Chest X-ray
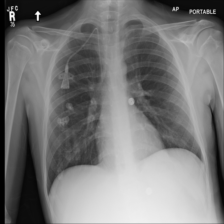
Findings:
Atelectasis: negative
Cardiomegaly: negative
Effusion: negative
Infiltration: negative
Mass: negative
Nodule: negative
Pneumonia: negative
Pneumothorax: negative
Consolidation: negative
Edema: negative
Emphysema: negative
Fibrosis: negative
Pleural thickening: negative
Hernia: negative